Question: I want to see if my application conforms with the Material Design <URL>. It should look something like this:

Questions:
1. How do I put such view on the top of everything and make it "click-through"?
2. Or maybe there are already tools / libraries / snippets for achieving this? UPD This one is answered, thank you! Question 1 remains open for curiosity reasons
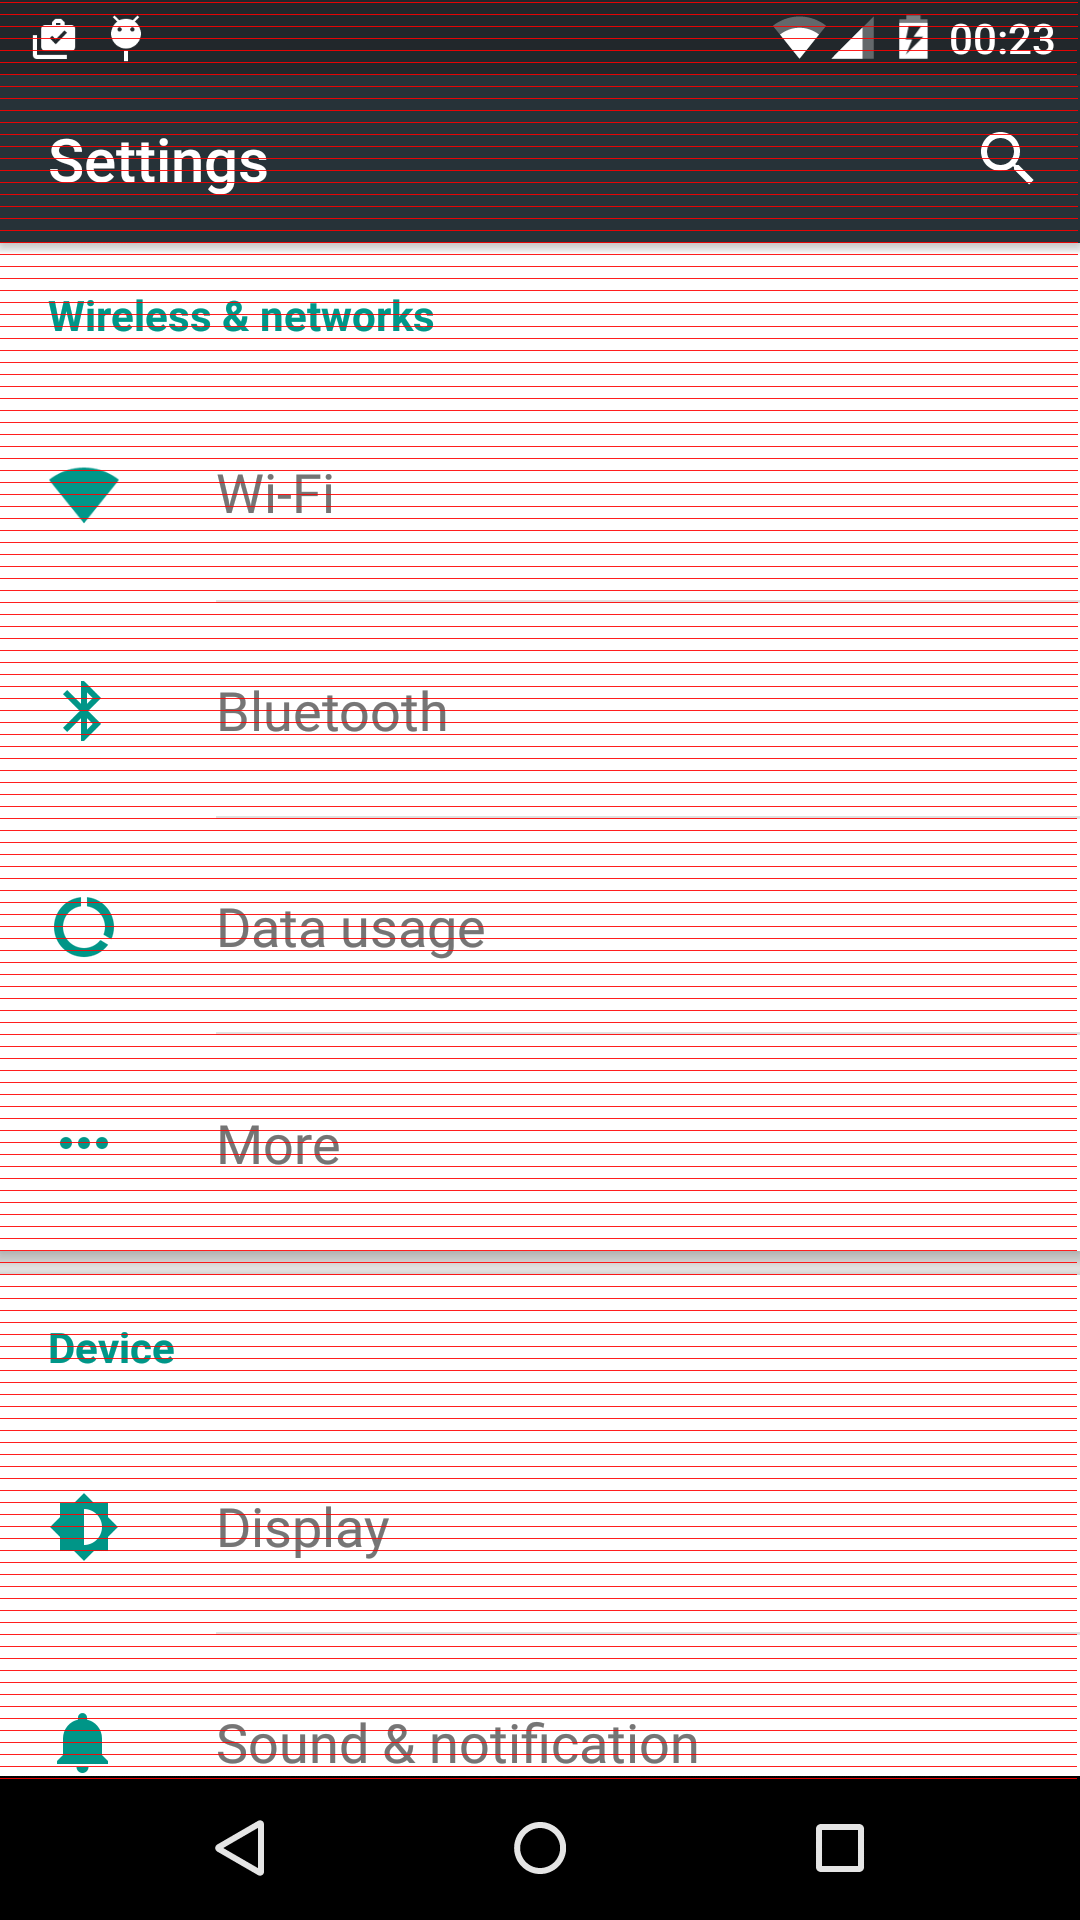
Answer: <URL>
Note: I have no affiliation to the author of the app, it's just what I use extensively in my own development.